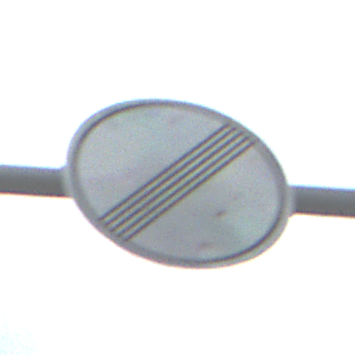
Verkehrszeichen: EndeSaemtlicherBegrenzungen
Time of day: MorningAfternoon
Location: Outdoor (Nature)
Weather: PartlyCloudy
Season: NotSpecified
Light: Natural